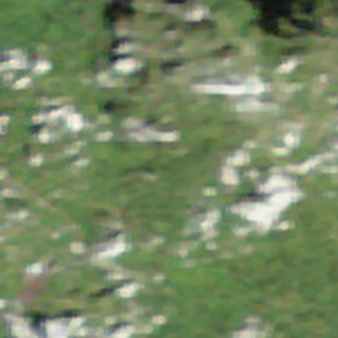
Label: bouldering_area